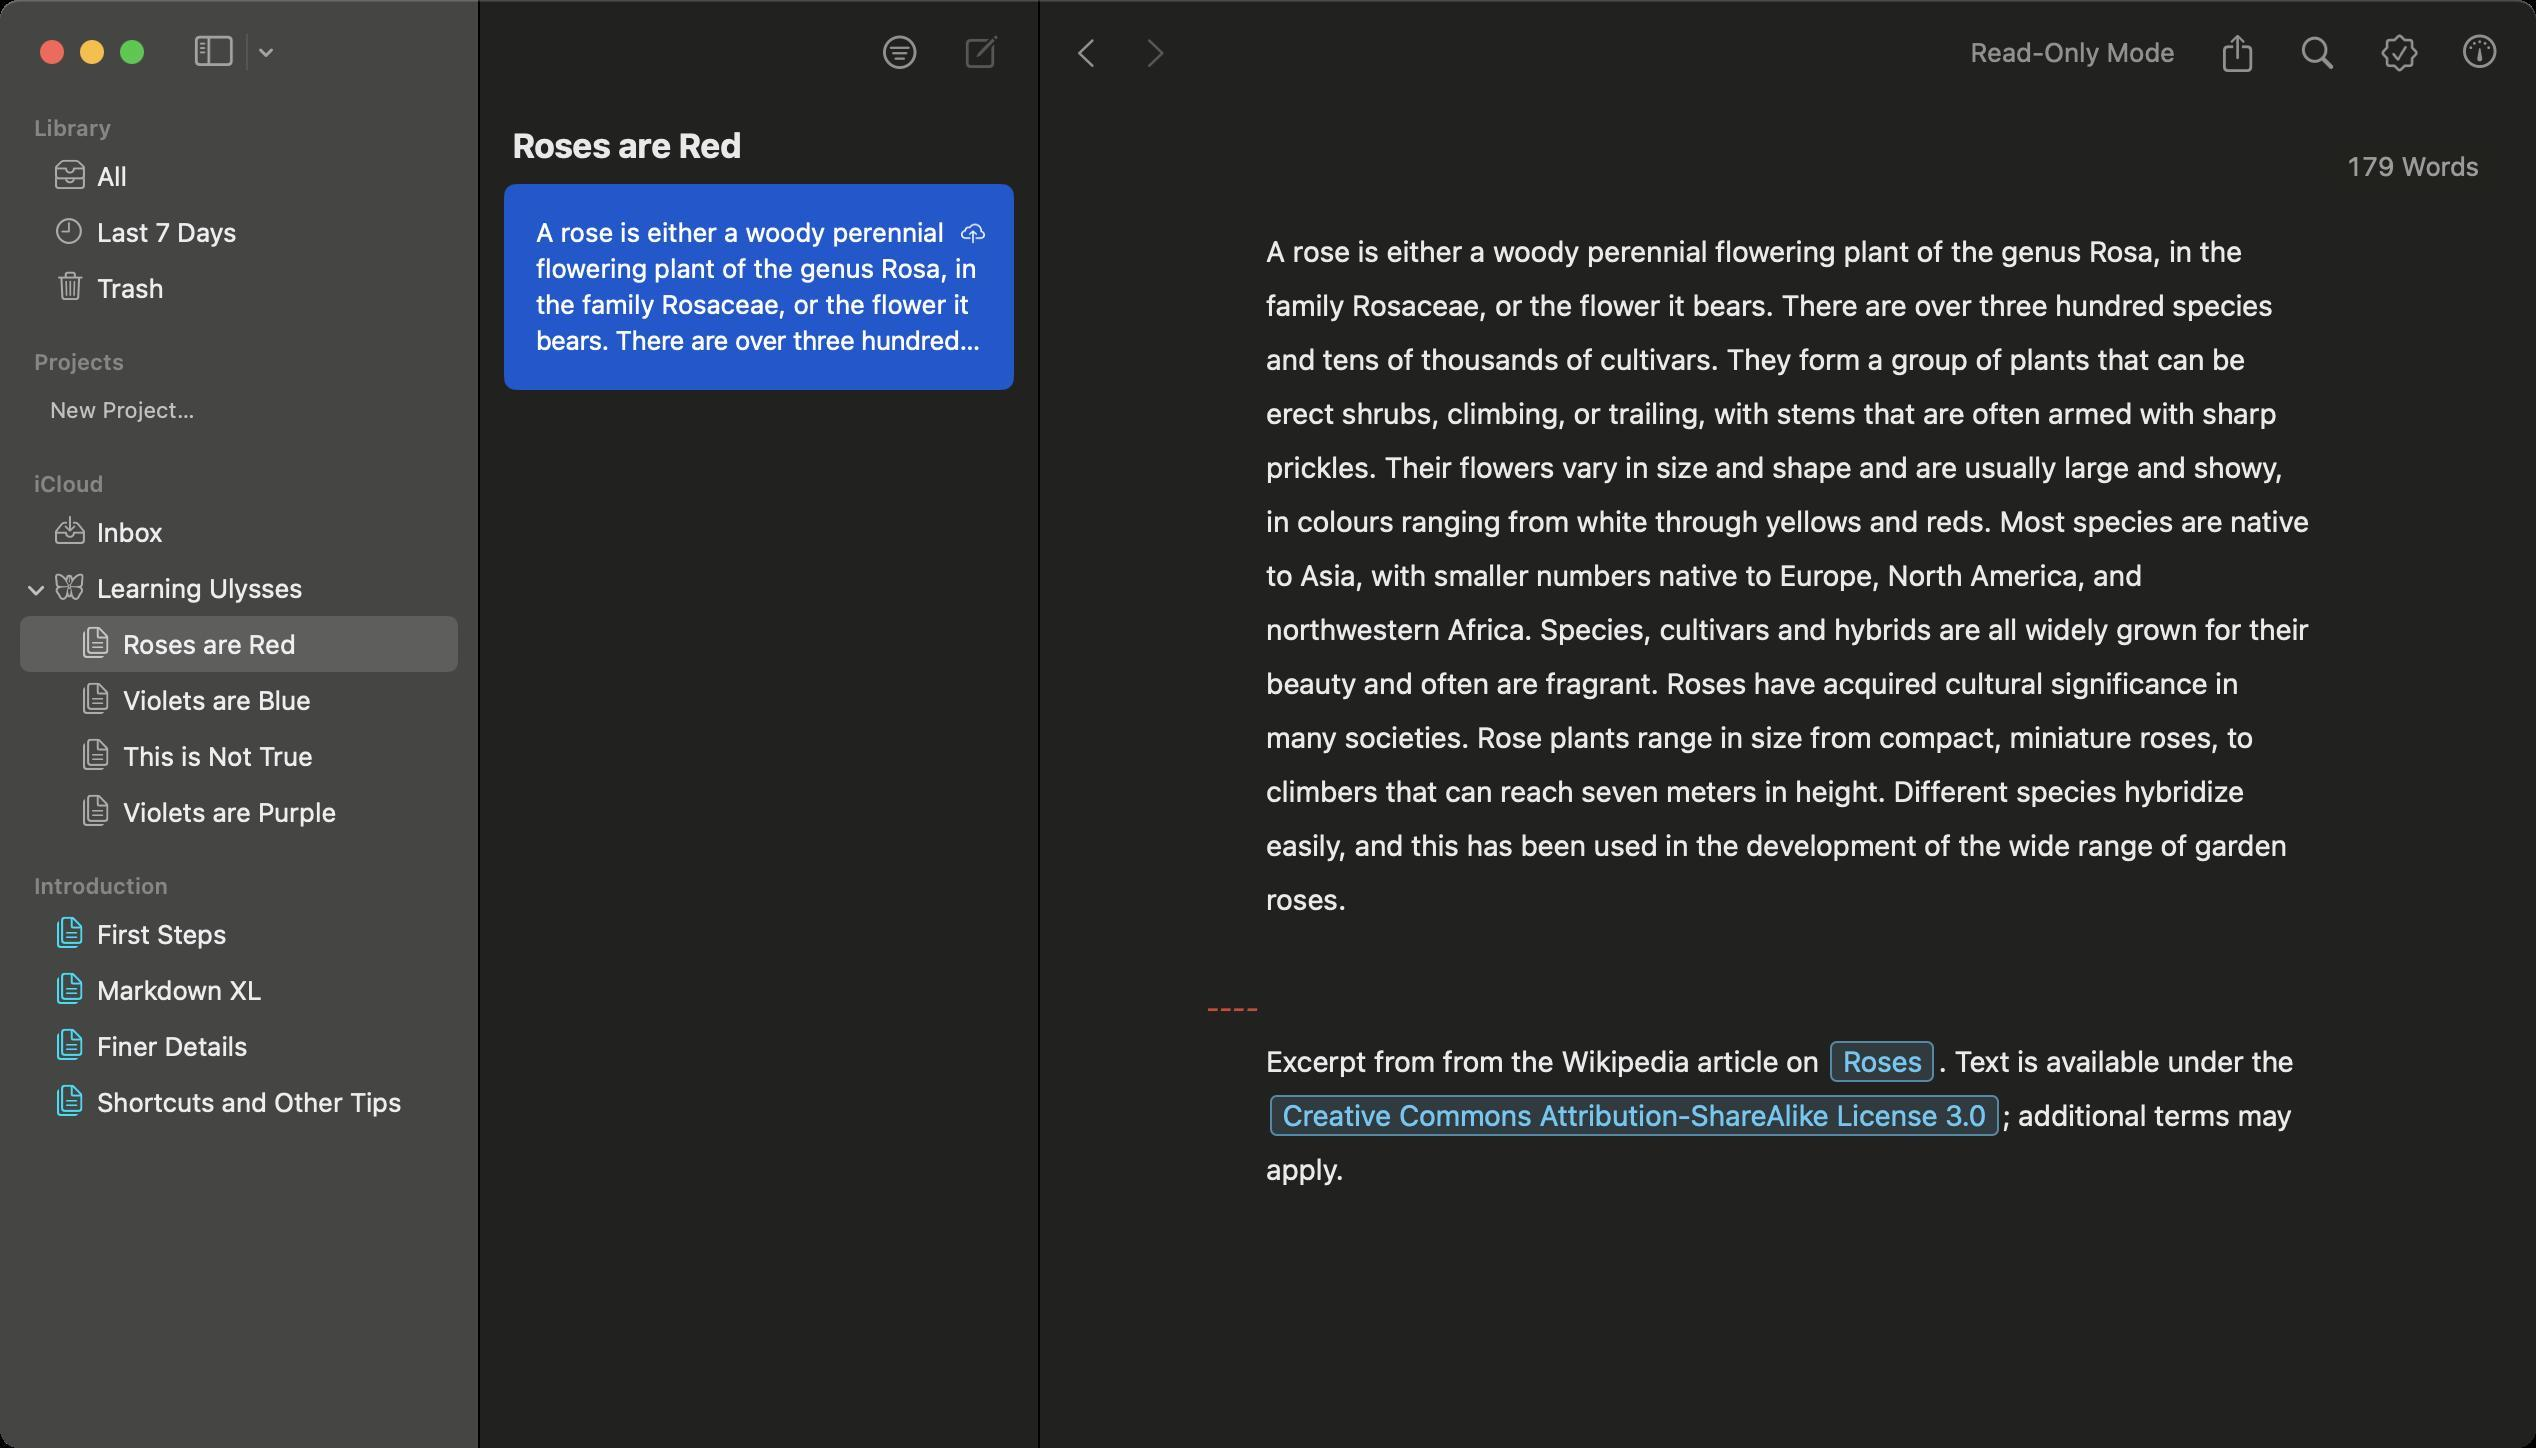
Accessibility tree:
{"name": "Roses_are_Red_▸_A_rose_is_either_a_woody_perennial_flowering…", "role": "AXWindow", "description": null, "role_description": "standard window", "value": null, "position": "230.00;215.00", "size": "1268;724", "children": [{"name": null, "role": "AXGroup", "description": null, "role_description": "group", "value": null, "position": "0.00;0.00", "size": "1268;724", "children": [{"name": null, "role": "AXGroup", "description": null, "role_description": "group", "value": null, "position": "520.00;0.00", "size": "748;724", "children": [{"name": null, "role": "AXGroup", "description": null, "role_description": "group", "value": null, "position": "520.00;0.00", "size": "748;724", "children": [{"name": null, "role": "AXGroup", "description": null, "role_description": "group", "value": null, "position": "520.00;0.00", "size": "748;724", "children": [{"name": null, "role": "AXScrollArea", "description": null, "role_description": "scroll area", "value": null, "position": "520.00;52.00", "size": "748;672", "children": [{"name": null, "role": "AXGroup", "description": null, "role_description": "group", "value": null, "position": "520.00;52.00", "size": "748;672", "children": [{"name": null, "role": "AXTextArea", "description": "Editor", "role_description": "text entry area", "value": "A rose is either a woody perennial flowering plant of the genus Rosa, in the family Rosaceae, or the flower it bears. There are over three hundred species and tens of thousands of cultivars. They form a group of plants that can be erect shrubs, climbing, or trailing, with stems that are often armed with sharp prickles. Their flowers vary in size and shape and are usually large and showy, in colours ranging from white through yellows and reds. Most species are native to Asia, with smaller numbers native to Europe, North America, and northwestern Africa. Species, cultivars and hybrids are all widely grown for their beauty and often are fragrant. Roses have acquired cultural significance in many societies. Rose plants range in size from compact, miniature roses, to climbers that can reach seven meters in height. Different species hybridize easily, and this has been used in the development of the wide range of garden roses.\n\n----\nExcerpt from from the Wikipedia article on Roses. Text is available under the Creative Commons Attribution-ShareAlike License 3.0; additional terms may apply.", "position": "563.00;72.00", "size": "662;568", "children": [{"name": null, "role": "AXUnknown", "description": "Begin Link", "role_description": "unknown", "value": null, "position": "913.40;517.00", "size": "8;27", "children": []}, {"name": null, "role": "AXUnknown", "description": "End Link", "role_description": "unknown", "value": null, "position": "961.26;517.00", "size": "8;27", "children": []}, {"name": null, "role": "AXUnknown", "description": "Begin Link", "role_description": "unknown", "value": null, "position": "633.18;544.00", "size": "8;27", "children": []}, {"name": null, "role": "AXUnknown", "description": "End Link", "role_description": "unknown", "value": null, "position": "993.20;544.00", "size": "8;27", "children": []}]}]}]}, {"name": null, "role": "AXGroup", "description": null, "role_description": "group", "value": null, "position": "1161.00;69.00", "size": "91;28", "children": [{"name": "", "role": "AXButton", "description": null, "role_description": "button", "value": "179 Words", "position": "1161.00;69.00", "size": "91;28", "children": []}]}]}]}]}, {"name": null, "role": "AXGroup", "description": null, "role_description": "group", "value": null, "position": "240.00;0.00", "size": "279;724", "children": [{"name": null, "role": "AXScrollArea", "description": null, "role_description": "scroll area", "value": null, "position": "240.00;92.00", "size": "279;632", "children": [{"name": null, "role": "AXOutline", "description": "Sheet List", "role_description": "outline", "value": null, "position": "240.00;92.00", "size": "279;632", "children": [{"name": null, "role": "AXRow", "description": null, "role_description": "outline row", "value": null, "position": "240.00;92.00", "size": "279;0", "children": [{"name": null, "role": "AXCell", "description": null, "role_description": "cell", "value": null, "position": "240.00;92.00", "size": "279;0", "children": []}]}, {"name": null, "role": "AXRow", "description": null, "role_description": "outline row", "value": null, "position": "240.00;92.00", "size": "279;103", "children": [{"name": null, "role": "AXCell", "description": "A rose is either a woody perennial flowering plant of the genus Rosa, in the family Rosaceae, or the flower it bears. There are over three hundred species and tens of thousands of cultivars. They. Update to iCloud pending. Selected", "role_description": "cell", "value": null, "position": "240.00;92.00", "size": "279;103", "children": []}]}, {"name": null, "role": "AXColumn", "description": null, "role_description": "column", "value": null, "position": "240.00;92.00", "size": "279;632", "children": []}]}]}, {"name": null, "role": "AXStaticText", "description": null, "role_description": "text", "value": "Roses are Red", "position": "254.00;63.00", "size": "255;20", "children": []}, {"name": "", "role": "AXButton", "description": "sort", "role_description": "button", "value": null, "position": "510.00;58.50", "size": "2;28", "children": []}]}, {"name": null, "role": "AXGroup", "description": null, "role_description": "group", "value": null, "position": "0.00;0.00", "size": "239;724", "children": [{"name": null, "role": "AXScrollArea", "description": null, "role_description": "scroll area", "value": null, "position": "0.00;44.00", "size": "239;680", "children": [{"name": null, "role": "AXOutline", "description": "Library", "role_description": "outline", "value": null, "position": "0.00;44.00", "size": "239;680", "children": [{"name": null, "role": "AXRow", "description": null, "role_description": "outline row", "value": null, "position": "0.00;54.00", "size": "239;20", "children": [{"name": null, "role": "AXCell", "description": null, "role_description": "cell", "value": null, "position": "10.00;54.00", "size": "219;20", "children": [{"name": null, "role": "AXStaticText", "description": null, "role_description": "text", "value": "Library", "position": "15.00;57.00", "size": "219;14", "children": []}]}]}, {"name": null, "role": "AXRow", "description": null, "role_description": "outline row", "value": null, "position": "0.00;74.00", "size": "239;28", "children": [{"name": null, "role": "AXCell", "description": null, "role_description": "cell", "value": null, "position": "10.00;74.00", "size": "219;28", "children": [{"name": null, "role": "AXImage", "description": "Letter Trays", "role_description": "image", "value": null, "position": "25.00;69.50", "size": "20;36", "children": []}, {"name": null, "role": "AXStaticText", "description": null, "role_description": "text", "value": "All", "position": "46.50;80.00", "size": "20;16", "children": []}]}]}, {"name": null, "role": "AXRow", "description": null, "role_description": "outline row", "value": null, "position": "0.00;102.00", "size": "239;28", "children": [{"name": null, "role": "AXCell", "description": null, "role_description": "cell", "value": null, "position": "10.00;102.00", "size": "219;28", "children": [{"name": null, "role": "AXImage", "description": "Watch Face", "role_description": "image", "value": null, "position": "25.00;99.00", "size": "20;34", "children": []}, {"name": null, "role": "AXStaticText", "description": null, "role_description": "text", "value": "Last 7 Days", "position": "46.50;108.00", "size": "74;16", "children": []}]}]}, {"name": null, "role": "AXRow", "description": null, "role_description": "outline row", "value": null, "position": "0.00;130.00", "size": "239;28", "children": [{"name": null, "role": "AXCell", "description": null, "role_description": "cell", "value": null, "position": "10.00;130.00", "size": "219;28", "children": [{"name": null, "role": "AXImage", "description": "Trash", "role_description": "image", "value": null, "position": "25.00;125.00", "size": "20;36", "children": []}, {"name": null, "role": "AXStaticText", "description": null, "role_description": "text", "value": "Trash", "position": "46.50;136.00", "size": "38;16", "children": []}]}]}, {"name": null, "role": "AXRow", "description": null, "role_description": "outline row", "value": null, "position": "0.00;171.00", "size": "239;20", "children": [{"name": null, "role": "AXCell", "description": null, "role_description": "cell", "value": null, "position": "10.00;171.00", "size": "219;20", "children": [{"name": null, "role": "AXStaticText", "description": null, "role_description": "text", "value": "Projects", "position": "15.00;174.00", "size": "219;14", "children": []}]}]}, {"name": null, "role": "AXRow", "description": null, "role_description": "outline row", "value": null, "position": "0.00;191.00", "size": "239;28", "children": [{"name": null, "role": "AXCell", "description": null, "role_description": "cell", "value": null, "position": "10.00;191.00", "size": "219;28", "children": [{"name": "New_Project…", "role": "AXButton", "description": null, "role_description": "button", "value": null, "position": "25.00;191.00", "size": "198;28", "children": []}]}]}, {"name": null, "role": "AXRow", "description": null, "role_description": "outline row", "value": null, "position": "0.00;232.00", "size": "239;20", "children": [{"name": null, "role": "AXCell", "description": null, "role_description": "cell", "value": null, "position": "10.00;232.00", "size": "219;20", "children": [{"name": null, "role": "AXStaticText", "description": null, "role_description": "text", "value": "iCloud", "position": "15.00;235.00", "size": "219;14", "children": []}]}]}, {"name": null, "role": "AXRow", "description": null, "role_description": "outline row", "value": null, "position": "0.00;252.00", "size": "239;28", "children": [{"name": null, "role": "AXCell", "description": null, "role_description": "cell", "value": null, "position": "10.00;252.00", "size": "219;28", "children": [{"name": null, "role": "AXImage", "description": "Letter Tray With Inward-Pointing Arrow", "role_description": "image", "value": null, "position": "25.00;246.00", "size": "20;37", "children": []}, {"name": null, "role": "AXStaticText", "description": null, "role_description": "text", "value": "Inbox", "position": "46.50;258.00", "size": "37;16", "children": []}]}]}, {"name": null, "role": "AXRow", "description": null, "role_description": "outline row", "value": null, "position": "0.00;280.00", "size": "239;28", "children": [{"name": null, "role": "AXCell", "description": null, "role_description": "cell", "value": null, "position": "10.00;280.00", "size": "219;28", "children": [{"name": null, "role": "AXImage", "description": "Butterfly", "role_description": "image", "value": null, "position": "25.00;276.00", "size": "20;35", "children": []}, {"name": null, "role": "AXStaticText", "description": null, "role_description": "text", "value": "Learning Ulysses", "position": "46.50;286.00", "size": "107;16", "children": []}, {"name": null, "role": "AXDisclosureTriangle", "description": null, "role_description": "disclosure triangle", "value": 1, "position": "12.00;280.00", "size": "13;28", "children": []}]}]}, {"name": null, "role": "AXRow", "description": null, "role_description": "outline row", "value": null, "position": "0.00;308.00", "size": "239;28", "children": [{"name": null, "role": "AXCell", "description": null, "role_description": "cell", "value": null, "position": "10.00;308.00", "size": "219;28", "children": [{"name": null, "role": "AXImage", "description": "Sheets", "role_description": "image", "value": null, "position": "38.00;303.00", "size": "20;37", "children": []}, {"name": null, "role": "AXStaticText", "description": null, "role_description": "text", "value": "Roses are Red", "position": "59.50;314.00", "size": "90;16", "children": []}]}]}, {"name": null, "role": "AXRow", "description": null, "role_description": "outline row", "value": null, "position": "0.00;336.00", "size": "239;28", "children": [{"name": null, "role": "AXCell", "description": null, "role_description": "cell", "value": null, "position": "10.00;336.00", "size": "219;28", "children": [{"name": null, "role": "AXImage", "description": "Sheets", "role_description": "image", "value": null, "position": "38.00;331.00", "size": "20;37", "children": []}, {"name": null, "role": "AXStaticText", "description": null, "role_description": "text", "value": "Violets are Blue", "position": "59.50;342.00", "size": "98;16", "children": []}]}]}, {"name": null, "role": "AXRow", "description": null, "role_description": "outline row", "value": null, "position": "0.00;364.00", "size": "239;28", "children": [{"name": null, "role": "AXCell", "description": null, "role_description": "cell", "value": null, "position": "10.00;364.00", "size": "219;28", "children": [{"name": null, "role": "AXImage", "description": "Sheets", "role_description": "image", "value": null, "position": "38.00;359.00", "size": "20;37", "children": []}, {"name": null, "role": "AXStaticText", "description": null, "role_description": "text", "value": "This is Not True", "position": "59.50;370.00", "size": "99;16", "children": []}]}]}, {"name": null, "role": "AXRow", "description": null, "role_description": "outline row", "value": null, "position": "0.00;392.00", "size": "239;28", "children": [{"name": null, "role": "AXCell", "description": null, "role_description": "cell", "value": null, "position": "10.00;392.00", "size": "219;28", "children": [{"name": null, "role": "AXImage", "description": "Sheets", "role_description": "image", "value": null, "position": "38.00;387.00", "size": "20;37", "children": []}, {"name": null, "role": "AXStaticText", "description": null, "role_description": "text", "value": "Violets are Purple", "position": "59.50;398.00", "size": "111;16", "children": []}]}]}, {"name": null, "role": "AXRow", "description": null, "role_description": "outline row", "value": null, "position": "0.00;433.00", "size": "239;20", "children": [{"name": null, "role": "AXCell", "description": null, "role_description": "cell", "value": null, "position": "10.00;433.00", "size": "219;20", "children": [{"name": null, "role": "AXStaticText", "description": null, "role_description": "text", "value": "Introduction", "position": "15.00;436.00", "size": "219;14", "children": []}]}]}, {"name": null, "role": "AXRow", "description": null, "role_description": "outline row", "value": null, "position": "0.00;453.00", "size": "239;28", "children": [{"name": null, "role": "AXCell", "description": null, "role_description": "cell", "value": null, "position": "10.00;453.00", "size": "219;28", "children": [{"name": null, "role": "AXImage", "description": "Sheets", "role_description": "image", "value": null, "position": "25.00;448.00", "size": "20;37", "children": []}, {"name": null, "role": "AXStaticText", "description": null, "role_description": "text", "value": "First Steps", "position": "46.50;459.00", "size": "69;16", "children": []}]}]}, {"name": null, "role": "AXRow", "description": null, "role_description": "outline row", "value": null, "position": "0.00;481.00", "size": "239;28", "children": [{"name": null, "role": "AXCell", "description": null, "role_description": "cell", "value": null, "position": "10.00;481.00", "size": "219;28", "children": [{"name": null, "role": "AXImage", "description": "Sheets", "role_description": "image", "value": null, "position": "25.00;476.00", "size": "20;37", "children": []}, {"name": null, "role": "AXStaticText", "description": null, "role_description": "text", "value": "Markdown XL", "position": "46.50;487.00", "size": "86;16", "children": []}]}]}, {"name": null, "role": "AXRow", "description": null, "role_description": "outline row", "value": null, "position": "0.00;509.00", "size": "239;28", "children": [{"name": null, "role": "AXCell", "description": null, "role_description": "cell", "value": null, "position": "10.00;509.00", "size": "219;28", "children": [{"name": null, "role": "AXImage", "description": "Sheets", "role_description": "image", "value": null, "position": "25.00;504.00", "size": "20;37", "children": []}, {"name": null, "role": "AXStaticText", "description": null, "role_description": "text", "value": "Finer Details", "position": "46.50;515.00", "size": "80;16", "children": []}]}]}, {"name": null, "role": "AXRow", "description": null, "role_description": "outline row", "value": null, "position": "0.00;537.00", "size": "239;28", "children": [{"name": null, "role": "AXCell", "description": null, "role_description": "cell", "value": null, "position": "10.00;537.00", "size": "219;28", "children": [{"name": null, "role": "AXImage", "description": "Sheets", "role_description": "image", "value": null, "position": "25.00;532.00", "size": "20;37", "children": []}, {"name": null, "role": "AXStaticText", "description": null, "role_description": "text", "value": "Shortcuts and Other Tips", "position": "46.50;543.00", "size": "156;16", "children": []}]}]}, {"name": null, "role": "AXColumn", "description": null, "role_description": "column", "value": null, "position": "10.00;44.00", "size": "219;680", "children": []}]}]}]}]}, {"name": null, "role": "AXToolbar", "description": null, "role_description": "toolbar", "value": null, "position": "0.00;0.00", "size": "1268;52", "children": [{"name": null, "role": "AXGroup", "description": null, "role_description": "group", "value": null, "position": "87.00;0.00", "size": "60;52", "children": [{"name": "", "role": "AXButton", "description": "Toggle Sidebars", "role_description": "button", "value": null, "position": "85.00;6.00", "size": "44;40", "children": []}, {"name": "", "role": "AXButton", "description": "drop down", "role_description": "button", "value": null, "position": "116.00;7.00", "size": "34;40", "children": []}]}, {"name": null, "role": "AXGroup", "description": null, "role_description": "group", "value": null, "position": "147.00;0.00", "size": "377;52", "children": [{"name": "", "role": "AXButton", "description": "Filter in Group", "role_description": "button", "value": null, "position": "428.00;6.00", "size": "44;40", "children": []}, {"name": "", "role": "AXButton", "description": "New Sheet", "role_description": "button", "value": null, "position": "468.00;6.00", "size": "44;40", "children": []}]}, {"name": null, "role": "AXGroup", "description": null, "role_description": "group", "value": null, "position": "524.00;0.00", "size": "73;52", "children": [{"name": "", "role": "AXButton", "description": "Go back", "role_description": "button", "value": null, "position": "527.00;11.00", "size": "34;31", "children": []}, {"name": "", "role": "AXButton", "description": "Go forward", "role_description": "button", "value": null, "position": "560.00;11.00", "size": "34;31", "children": []}]}, {"name": null, "role": "AXButton", "description": "Read-Only Mode", "role_description": "button", "value": null, "position": "974.00;0.00", "size": "125;52", "children": []}, {"name": null, "role": "AXButton", "description": "Export", "role_description": "button", "value": null, "position": "1099.00;0.00", "size": "40;52", "children": []}, {"name": null, "role": "AXGroup", "description": null, "role_description": "group", "value": null, "position": "1139.00;0.00", "size": "41;52", "children": [{"name": "", "role": "AXCheckBox", "description": "Find", "role_description": "toggle button", "value": 0, "position": "1137.00;6.00", "size": "44;40", "children": []}]}, {"name": null, "role": "AXButton", "description": "Revision", "role_description": "button", "value": null, "position": "1180.00;0.00", "size": "40;52", "children": []}, {"name": null, "role": "AXButton", "description": "Dashboard", "role_description": "button", "value": null, "position": "1220.00;0.00", "size": "40;52", "children": []}]}, {"name": null, "role": "AXButton", "description": null, "role_description": "close button", "value": null, "position": "19.00;18.00", "size": "14;16", "children": []}, {"name": null, "role": "AXButton", "description": null, "role_description": "full screen button", "value": null, "position": "59.00;18.00", "size": "14;16", "children": [{"name": null, "role": "AXGroup", "description": null, "role_description": "group", "value": null, "position": "59.00;18.00", "size": "14;16", "children": [{"name": null, "role": "AXGroup", "description": null, "role_description": "group", "value": null, "position": "59.00;18.00", "size": "14;16", "children": []}]}]}, {"name": null, "role": "AXButton", "description": null, "role_description": "minimize button", "value": null, "position": "39.00;18.00", "size": "14;16", "children": []}]}